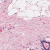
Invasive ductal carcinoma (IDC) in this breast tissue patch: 0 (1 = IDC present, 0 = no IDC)